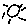
Label: sun